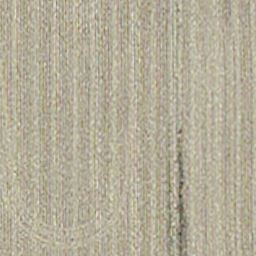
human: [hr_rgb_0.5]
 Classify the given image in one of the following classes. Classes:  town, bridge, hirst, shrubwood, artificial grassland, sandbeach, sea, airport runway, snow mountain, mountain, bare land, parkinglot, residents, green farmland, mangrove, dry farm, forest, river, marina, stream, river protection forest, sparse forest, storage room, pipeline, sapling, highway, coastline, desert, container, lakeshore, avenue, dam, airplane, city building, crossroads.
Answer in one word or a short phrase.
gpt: dry farm